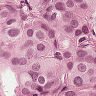
Metastatic tissue present: yes